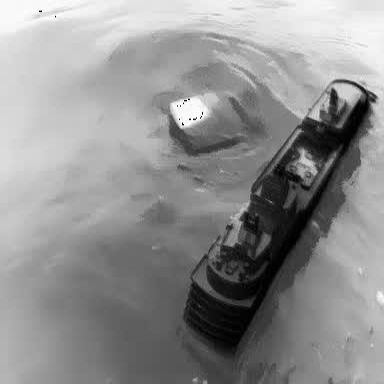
There is a container_ship in the infrared image.